Question: I'm searching for Qt widget like QSlider, but with text tick labels support like this:
This widget I'll use as mode switcher. Have you met something like that?
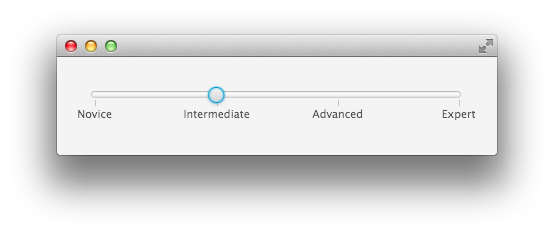
Answer: I would use a 'QSlider' with 'QLabel'(s) attached as below. My usual disclaimer goes that you may need some fine-tuning and adjustment on your own for sure.
### main.cpp
'''
#include <QMainWindow>
#include <QApplication>
#include <QGridLayout>
#include <QSlider>
#include <QLabel>
class MainWindow Q_DECL_FINAL : public QMainWindow
{
Q_OBJECT
public:
explicit MainWindow(QWidget *parent = Q_NULLPTR) : QMainWindow(parent)
{
QSlider *slider = new QSlider(Qt::Horizontal, this);
slider->setRange(1, 4);
slider->setSingleStep(1);
QLabel *label1 = new QLabel("Novice", this);
QLabel *label2 = new QLabel("Intermediate", this);
QLabel *label3 = new QLabel("Advanced", this);
QLabel *label4 = new QLabel("Expert", this);
QGridLayout *layout = new QGridLayout;
layout->addWidget(slider, 0, 0, 1, 4);
layout->addWidget(label1, 1, 0, 1, 1);
layout->addWidget(label2, 1, 1, 1, 1);
layout->addWidget(label3, 1, 2, 1, 1);
layout->addWidget(label4, 1, 3, 1, 1);
setLayout(layout);
}
};
#include "main.moc"
int main(int argc, char **argv)
{
QApplication application(argc, argv);
MainWindow mainWindow;
mainWindow.show();
return application.exec();
}
'''
### main.pro
'''
TEMPLATE = app
TARGET = main
QT += widgets
SOURCES += main.cpp
'''
### Build and Run
'''
qmake && make && ./main
'''